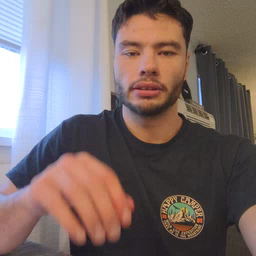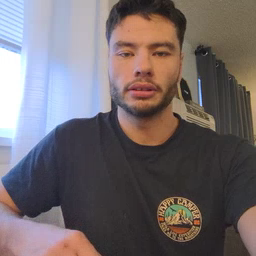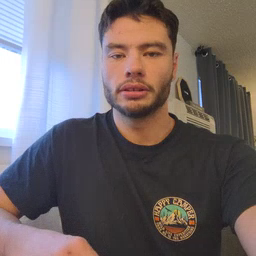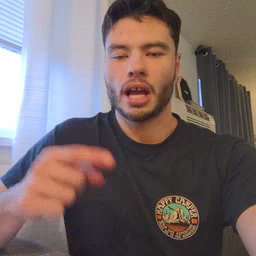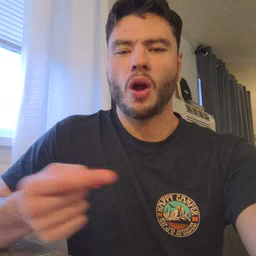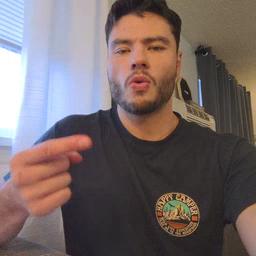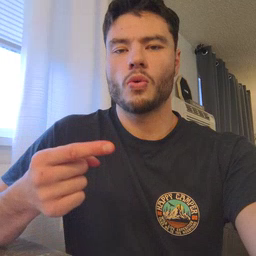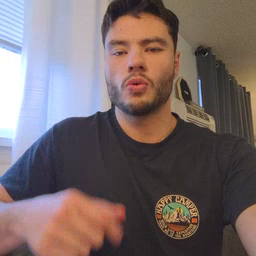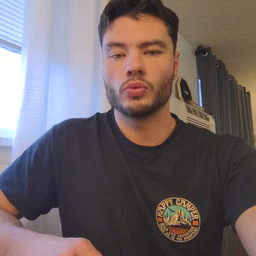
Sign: owie